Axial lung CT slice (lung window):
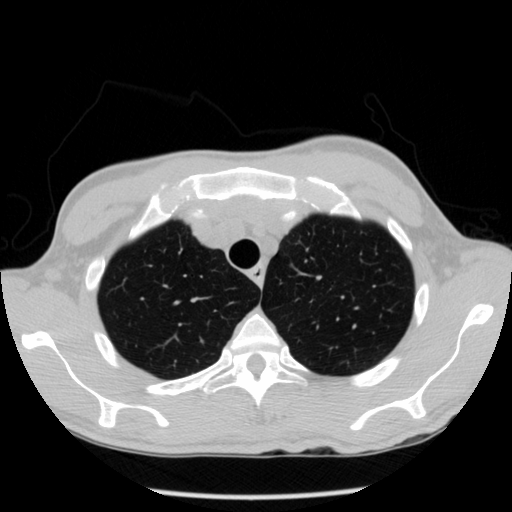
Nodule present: no